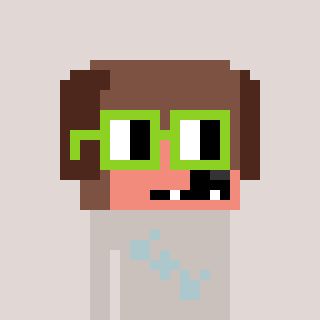
a pixel art character with square light green glasses, a dog-shaped head and a foggrey-colored body on a warm background